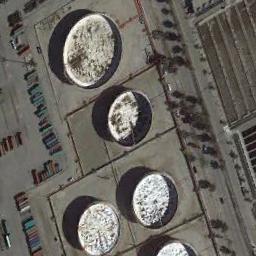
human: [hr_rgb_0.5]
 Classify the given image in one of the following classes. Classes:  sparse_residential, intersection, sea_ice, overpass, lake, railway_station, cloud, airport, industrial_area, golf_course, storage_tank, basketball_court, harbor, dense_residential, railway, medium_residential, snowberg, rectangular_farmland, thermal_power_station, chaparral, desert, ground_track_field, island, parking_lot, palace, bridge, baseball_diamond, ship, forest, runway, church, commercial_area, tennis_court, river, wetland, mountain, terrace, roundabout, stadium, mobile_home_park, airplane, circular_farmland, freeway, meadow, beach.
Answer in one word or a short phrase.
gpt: storage_tank